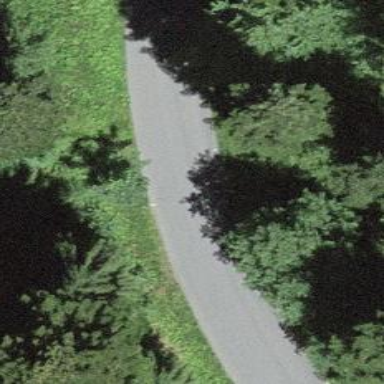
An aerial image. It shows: Unclassified road.